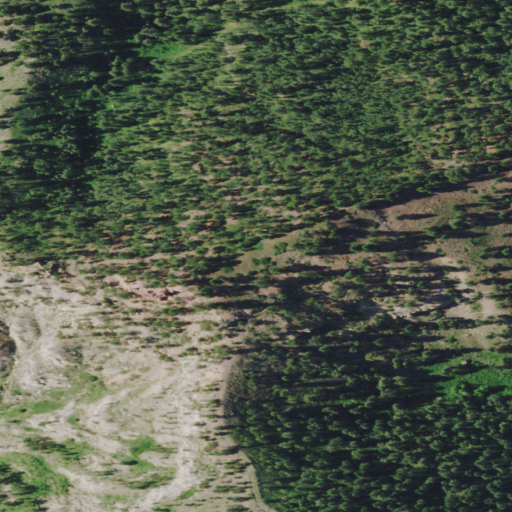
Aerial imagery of mountain in Montana named Red Butte containing evergreen forest and grassland